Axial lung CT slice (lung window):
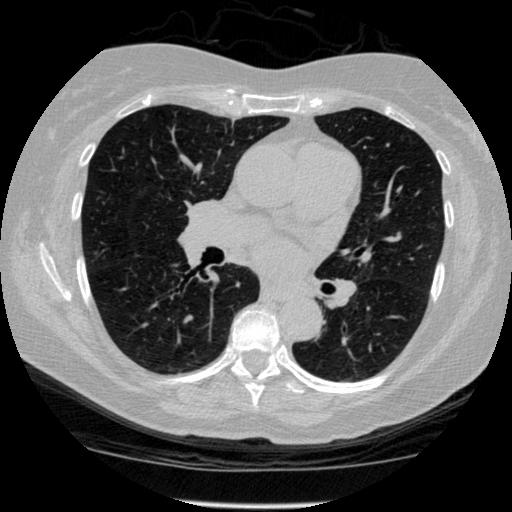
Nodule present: no